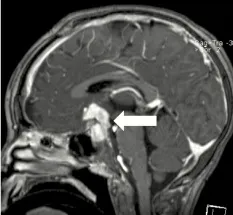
MRI of Case 4 with germinoma relapse of an intracranial malignant non-germinomatous germ cell tumor (NGGCT). Representative sagittal views at. Original diagnosis of the NGGCT.
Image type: radiology (mri)